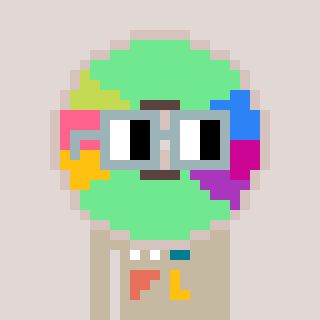
a pixel art character with square dark gray glasses, a cd-shaped head and a bege-colored body on a warm background